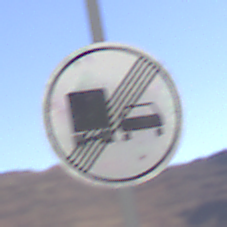
Verkehrszeichen: EndeUeberholverbotKraftfahrzeuge
Umgebung: Outdoor, Nature
Tageszeit: MorningAfternoon
Wetter: Clear
Licht: Natural
Jahreszeit: NotSpecified
Kontrast: HighContrast